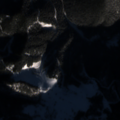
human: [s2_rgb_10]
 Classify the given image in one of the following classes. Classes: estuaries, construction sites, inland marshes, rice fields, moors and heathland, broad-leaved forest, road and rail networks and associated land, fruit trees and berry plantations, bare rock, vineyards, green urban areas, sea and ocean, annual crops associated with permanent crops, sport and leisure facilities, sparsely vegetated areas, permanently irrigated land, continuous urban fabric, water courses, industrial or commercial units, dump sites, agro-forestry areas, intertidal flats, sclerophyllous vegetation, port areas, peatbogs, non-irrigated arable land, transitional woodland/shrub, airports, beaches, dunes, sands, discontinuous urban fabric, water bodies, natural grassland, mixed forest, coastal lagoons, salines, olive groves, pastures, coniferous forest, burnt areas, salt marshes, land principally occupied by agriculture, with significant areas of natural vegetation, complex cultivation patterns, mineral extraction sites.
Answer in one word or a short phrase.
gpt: pastures, coniferous forest